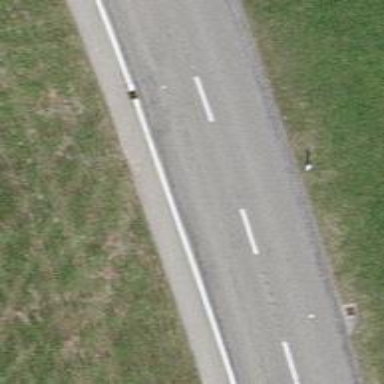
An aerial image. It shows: Tertiary road with asphalt surface.